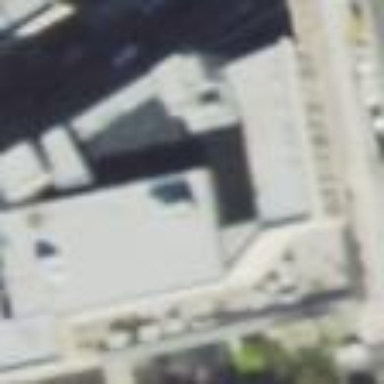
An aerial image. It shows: Theatre building.